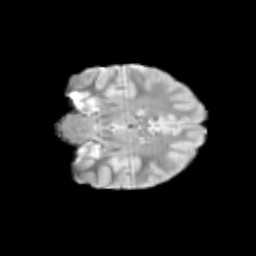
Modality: T2w
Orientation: coronal
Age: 11
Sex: female
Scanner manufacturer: siemens
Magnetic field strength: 3 T
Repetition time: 3.8 s
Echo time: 0.07 s